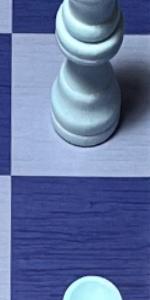
Label: Empty